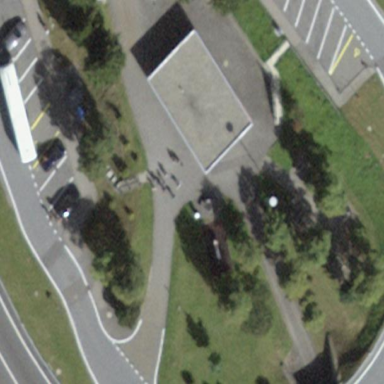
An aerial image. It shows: Building designated as toilets.